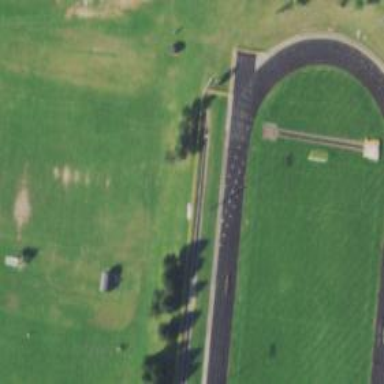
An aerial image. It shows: Athletic track located in leisure land area.